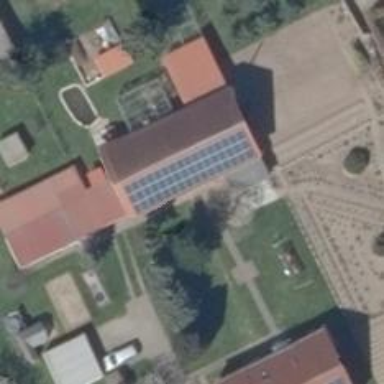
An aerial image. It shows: Solar-powered generator using photovoltaic technology. This small installation generates electricity through solar photovoltaic panels.